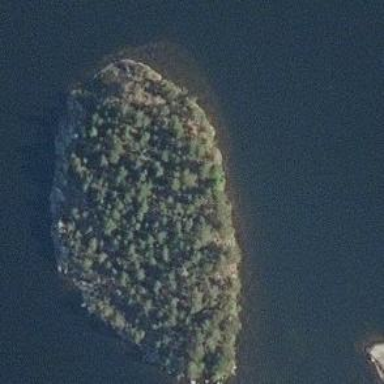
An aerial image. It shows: Island covered with woodland.